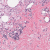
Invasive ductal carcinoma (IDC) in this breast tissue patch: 0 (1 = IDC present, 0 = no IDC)